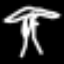
Label: palm tree